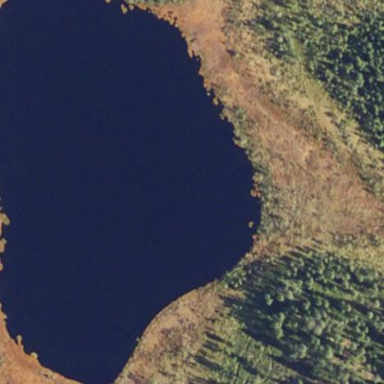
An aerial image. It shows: Serene lake surrounded by nature.